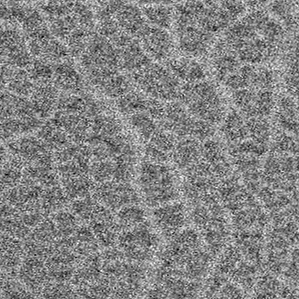
Label: frost